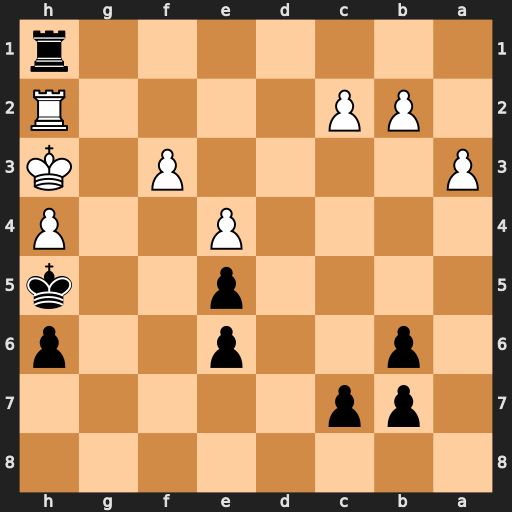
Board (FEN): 8/1pp5/1p2p2p/4p2k/4P2P/P4P1K/1PP4R/7r
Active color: b
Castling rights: -
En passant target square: -
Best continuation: Rxh2+ Kxh2 Kxh4